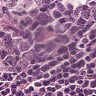
Metastatic tissue present: no